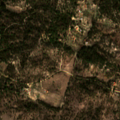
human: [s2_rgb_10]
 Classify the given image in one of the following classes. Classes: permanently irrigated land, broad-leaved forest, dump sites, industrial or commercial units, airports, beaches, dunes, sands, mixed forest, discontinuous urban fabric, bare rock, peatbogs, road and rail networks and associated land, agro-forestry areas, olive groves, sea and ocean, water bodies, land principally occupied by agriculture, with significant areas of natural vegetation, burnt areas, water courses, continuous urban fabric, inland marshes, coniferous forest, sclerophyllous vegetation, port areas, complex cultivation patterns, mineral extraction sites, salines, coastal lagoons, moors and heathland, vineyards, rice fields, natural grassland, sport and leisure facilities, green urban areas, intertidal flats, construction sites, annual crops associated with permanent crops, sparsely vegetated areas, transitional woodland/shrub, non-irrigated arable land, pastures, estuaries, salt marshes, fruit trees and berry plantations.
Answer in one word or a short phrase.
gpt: annual crops associated with permanent crops, complex cultivation patterns, broad-leaved forest, mixed forest